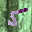
Label: 5